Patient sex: M
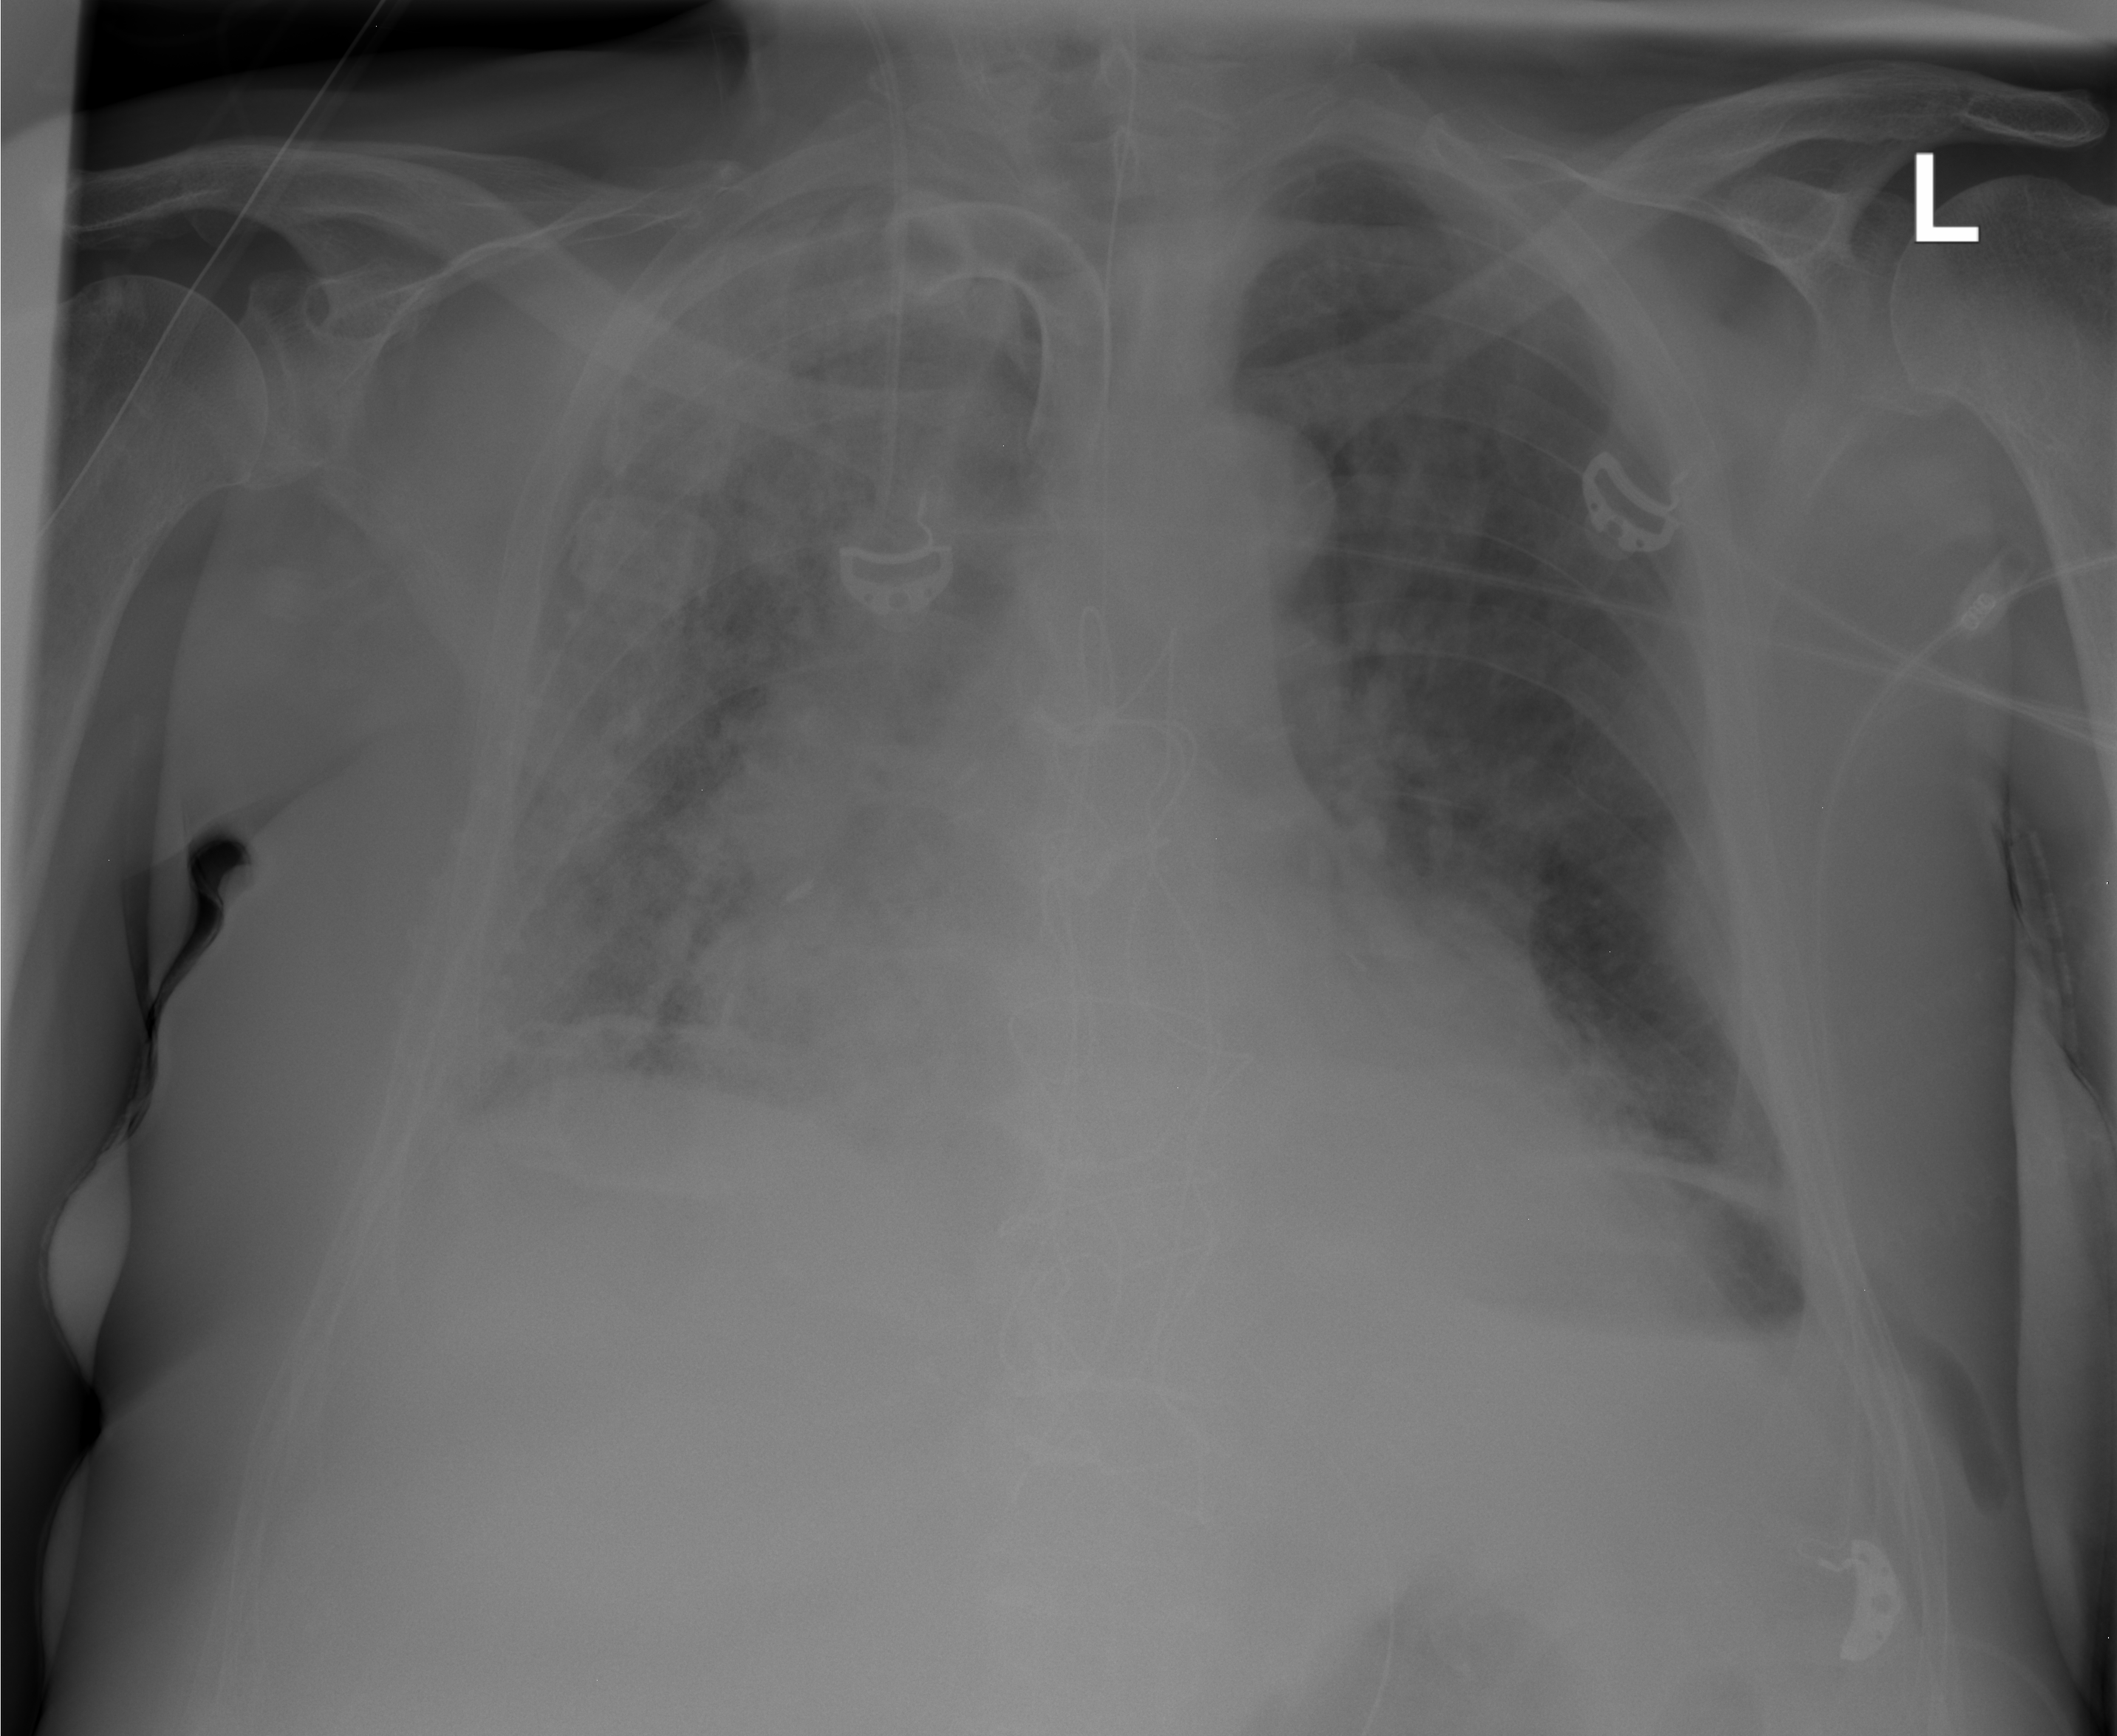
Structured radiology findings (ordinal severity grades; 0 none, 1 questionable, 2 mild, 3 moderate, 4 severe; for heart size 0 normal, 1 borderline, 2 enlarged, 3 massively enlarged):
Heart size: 2
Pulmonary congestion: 3
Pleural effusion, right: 2
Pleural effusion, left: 2
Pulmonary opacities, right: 4
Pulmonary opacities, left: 2
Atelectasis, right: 3
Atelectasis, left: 2